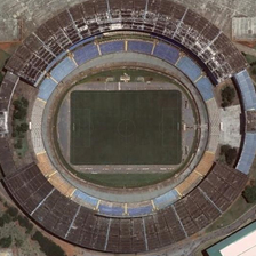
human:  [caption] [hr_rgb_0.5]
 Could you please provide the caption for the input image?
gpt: A few sparse trees surround an old stadium with a football field in the middle.

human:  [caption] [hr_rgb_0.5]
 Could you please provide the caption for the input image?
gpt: Some trees surround an old stadium with a football field in the middle.

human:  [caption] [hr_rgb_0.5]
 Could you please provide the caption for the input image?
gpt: Some sparse trees surround an old stadium with a football field in the middle.

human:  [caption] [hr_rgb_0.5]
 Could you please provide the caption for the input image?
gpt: Some rare trees are surrounded by an old stadium with a football field in the middle.

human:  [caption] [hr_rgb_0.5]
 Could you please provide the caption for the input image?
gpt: Some rare trees are surrounded by an old stadium with a football field in the middle.